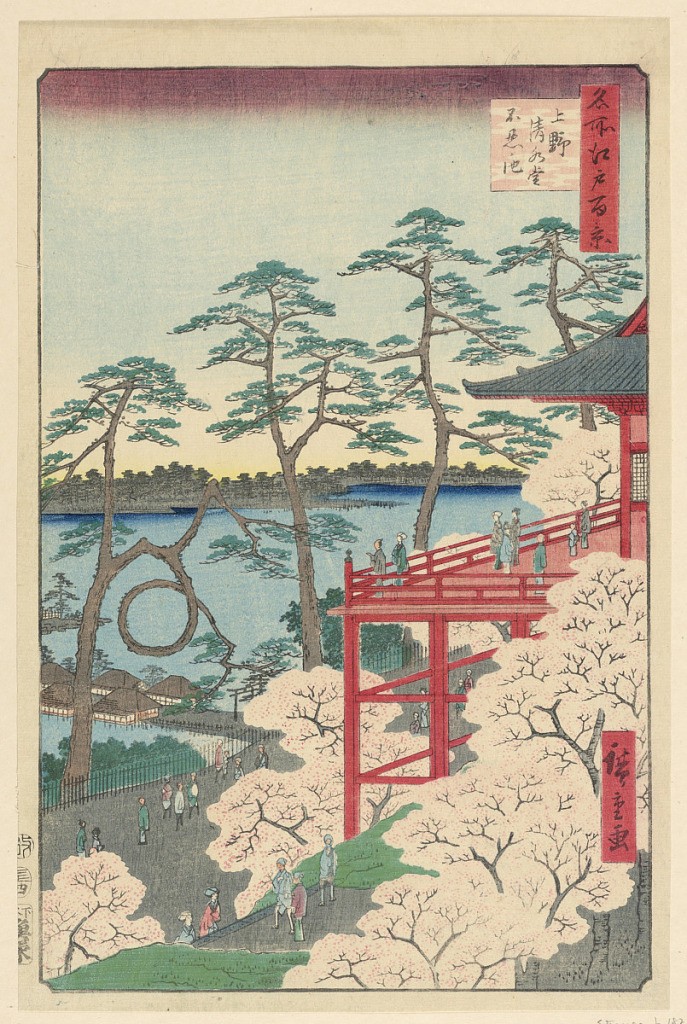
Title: Yamashita Quarter, Ueno (Ueno Yamashita) From the Series One hundred Views of Edo
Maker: Ando Hiroshige, Japanese, 1797–1858
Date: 1856
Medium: Woodblock print in colored ink on paper
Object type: Print
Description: The buildings and landscapes in this print are replicas from sites in Kyoto,  to legitimize the "new" capital of Edo.  Throughout the print, Hiroshige adds details which balance each other out, for example, the red balcony of the Kiyomizudera temple is a bold contrast to the light pink blossoms and light hue of blue of Shinobazu Pond. The tall and lanky pine trees also counteract the bushy and blooming blossoms — the circular branch of the "moon pine" sands out from the overall vertical composition. Various characters are depicted throughout the print, but there is one cheeky man in particular, who's face is half covered, because he probably just visited a prostitute in Ueno, and does not want to be recognized.